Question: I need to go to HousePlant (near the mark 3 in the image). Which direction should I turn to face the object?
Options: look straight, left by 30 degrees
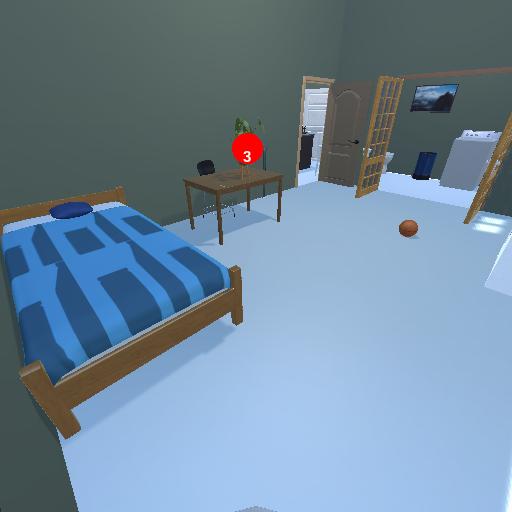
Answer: look straight